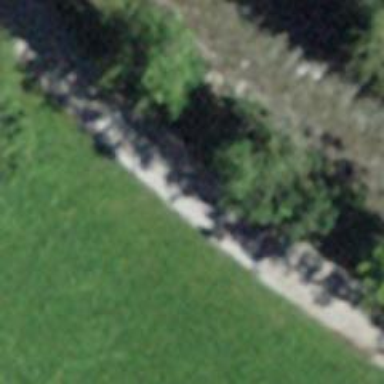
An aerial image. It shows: Service road with fine gravel surface. It is designated as downhill piste.